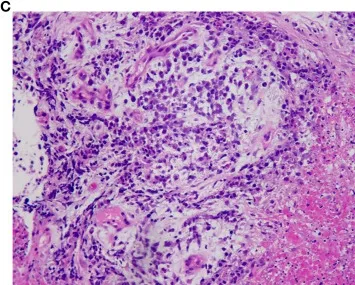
Colonoscopy and pathological results of biopsy. (H&E) The malignant tumor with significant necrosis, and ,interstitial mucinous degeneration.
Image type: pathology (h&e)